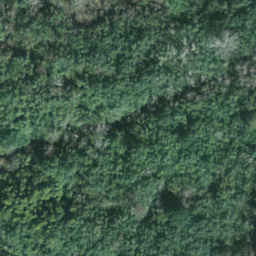
Label: forest